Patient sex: F
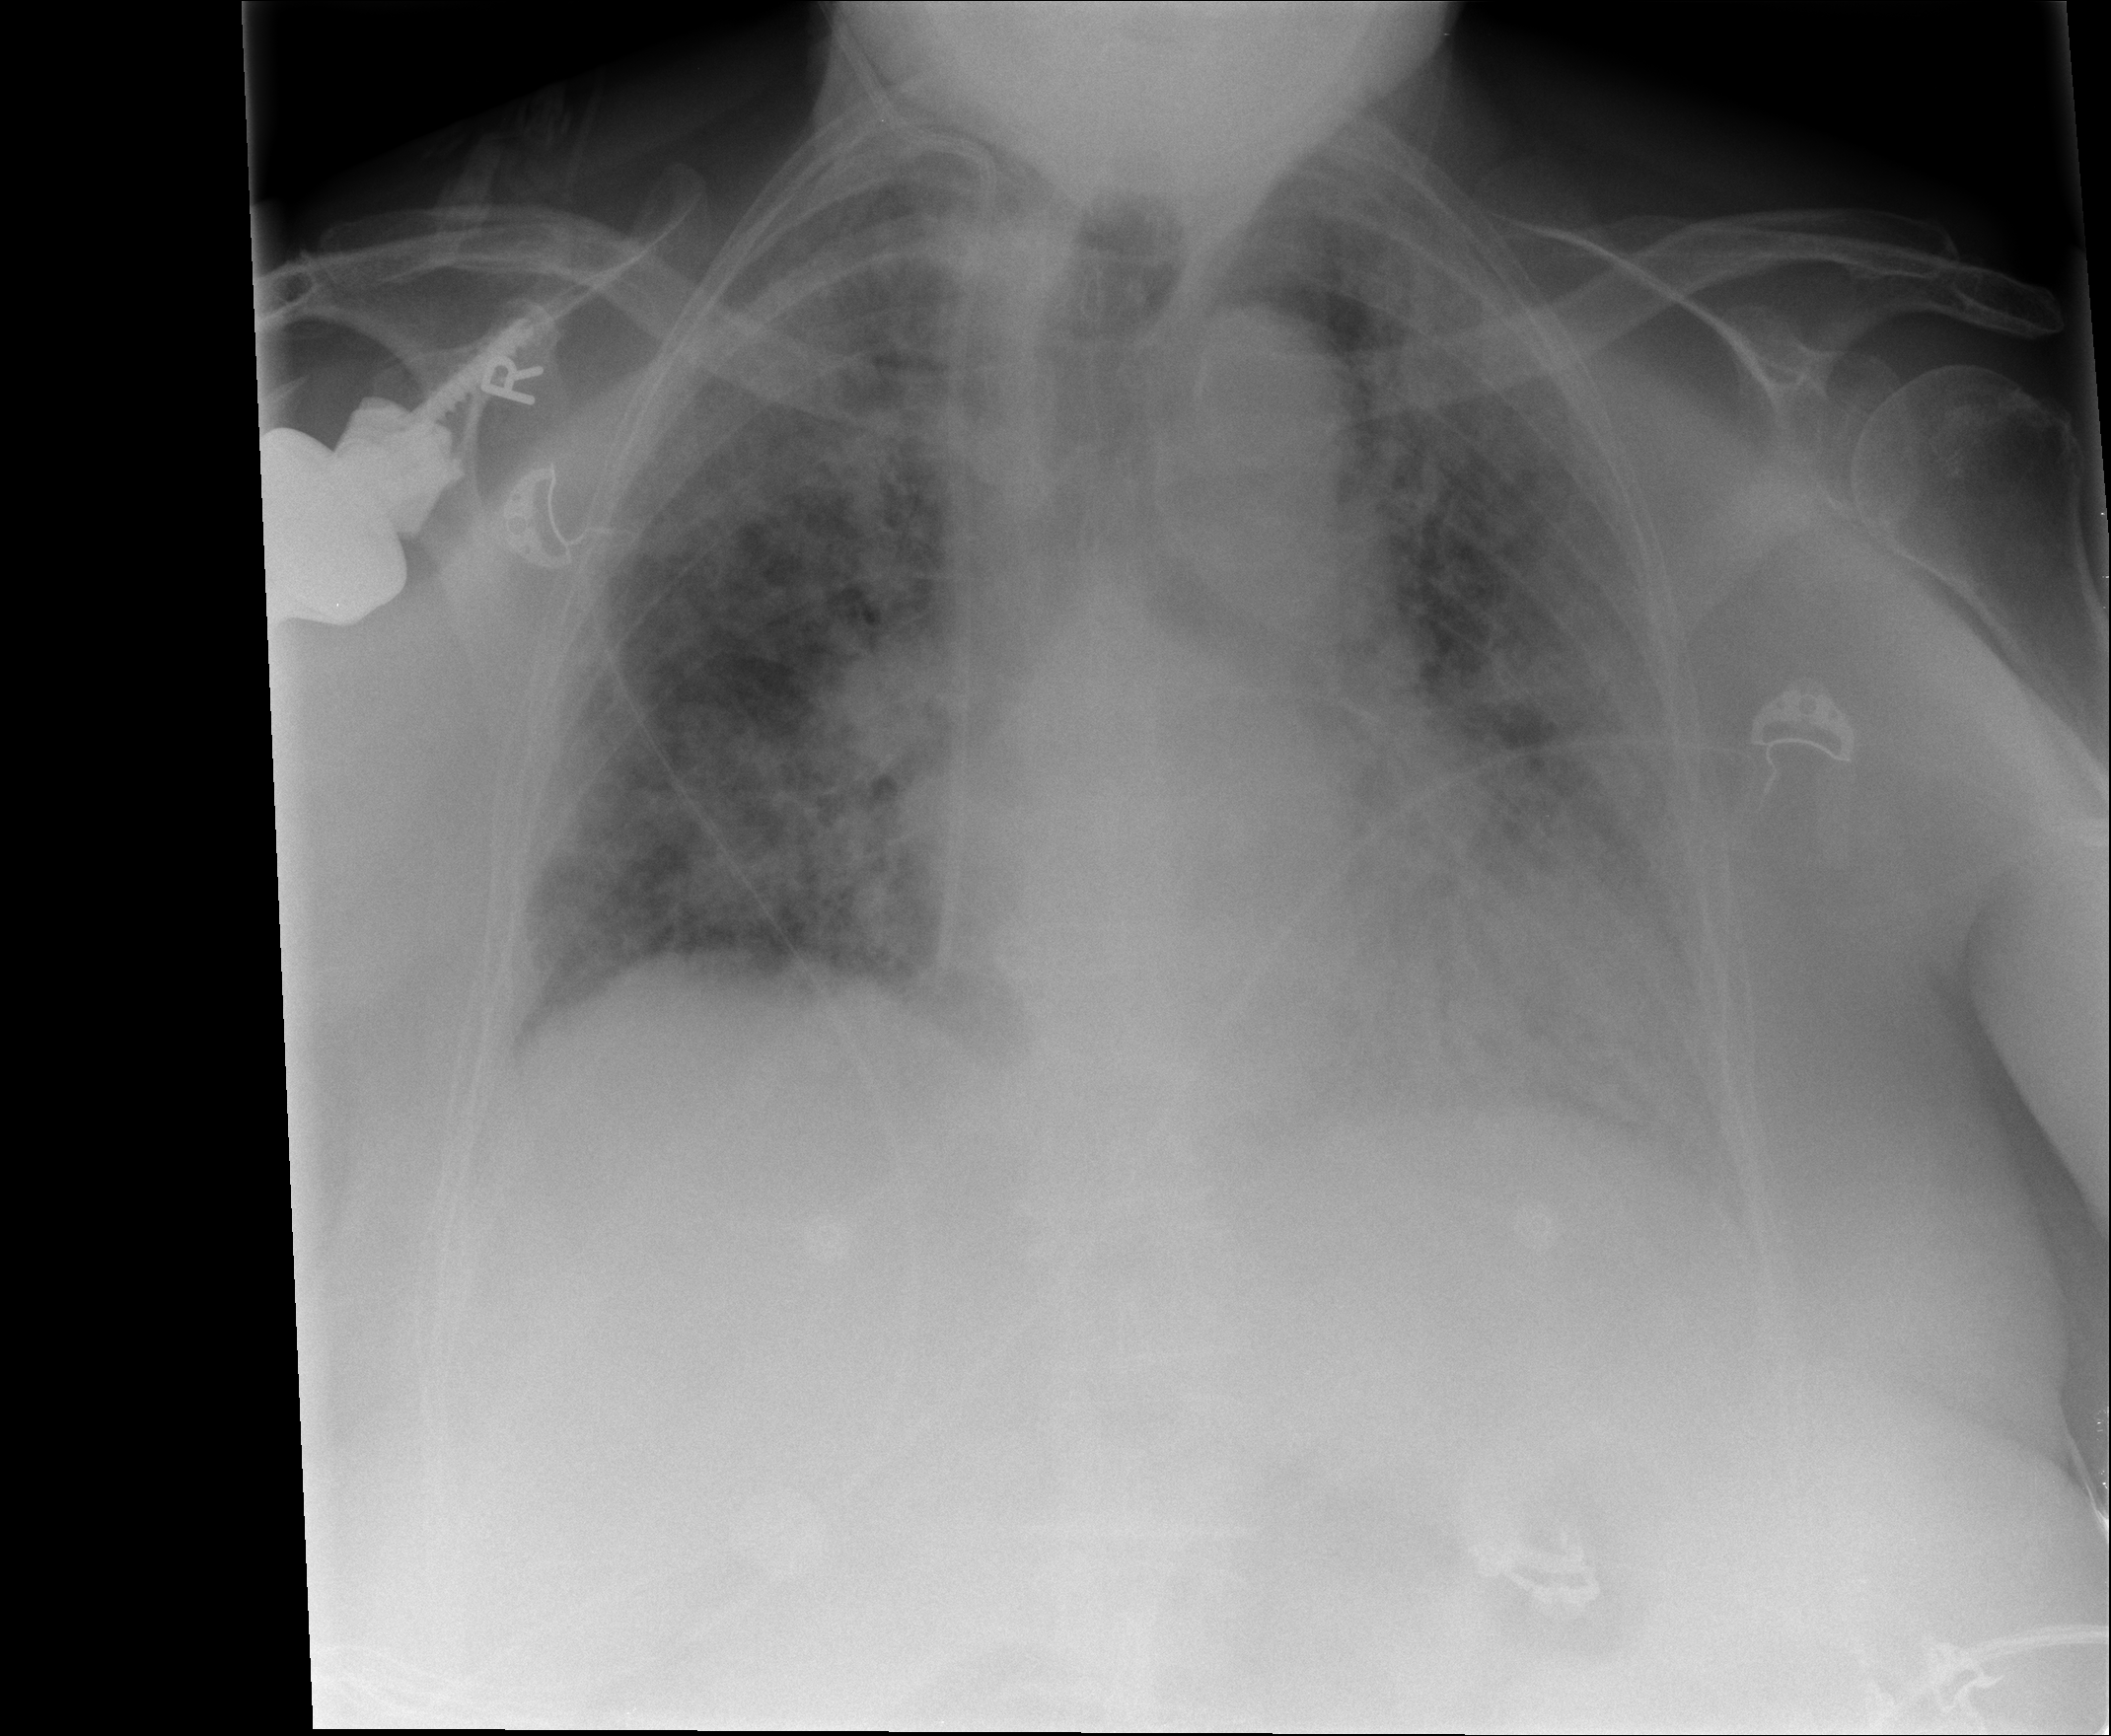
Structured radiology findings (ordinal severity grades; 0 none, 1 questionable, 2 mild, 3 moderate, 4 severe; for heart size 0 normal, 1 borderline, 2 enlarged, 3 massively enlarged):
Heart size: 1
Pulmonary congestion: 4
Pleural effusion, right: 0
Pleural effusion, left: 0
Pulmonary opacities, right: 3
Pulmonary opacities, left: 4
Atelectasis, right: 0
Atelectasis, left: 0